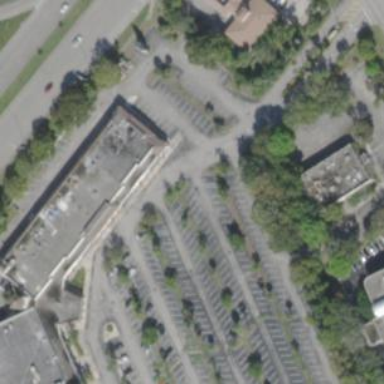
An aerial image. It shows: Parking area.